Question: I'm new to Angular.js and have been playing around with it on Plnkr here <URL>
The Plnkr Preview shows the Tabs and Partials loading fine but when I download it my computer only the Tabs work, why aren't the Partials displaying? Hope this screenshot explains my predicament:

Thanks
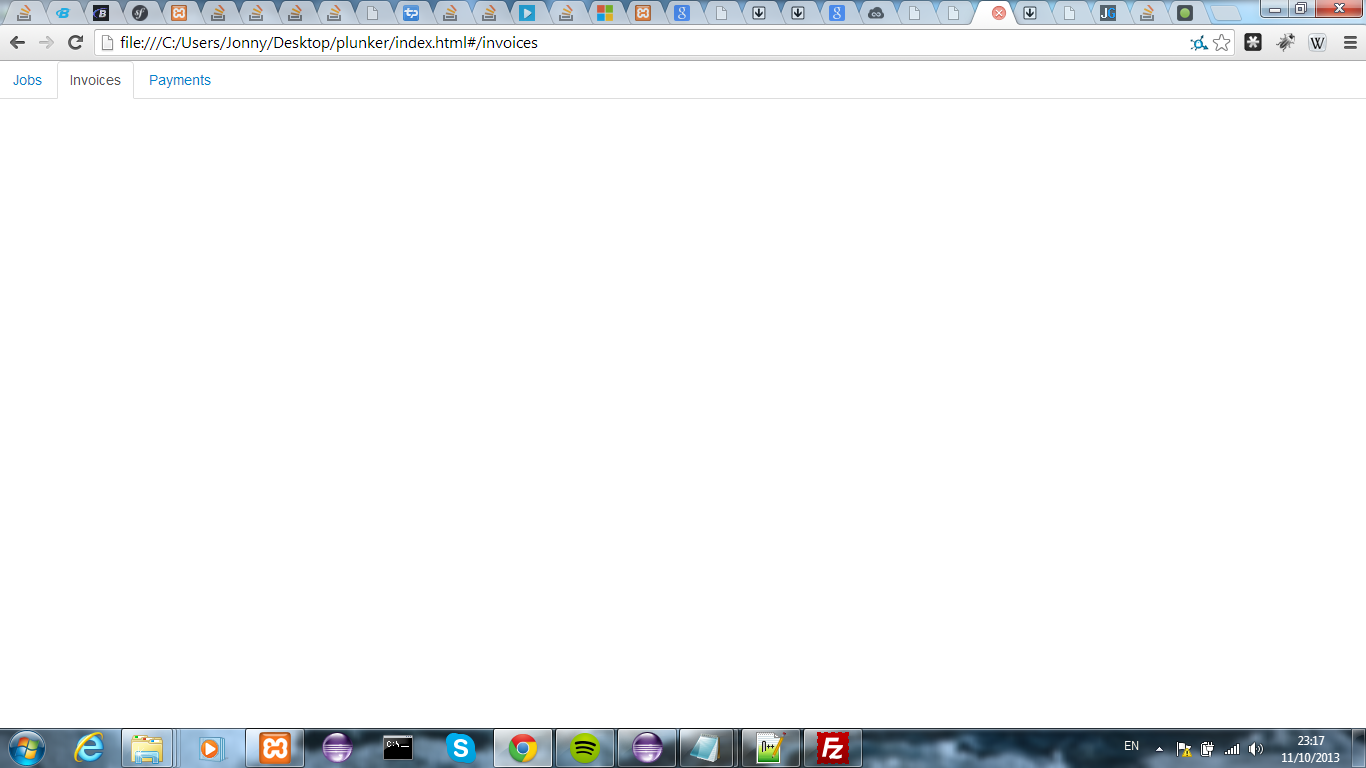
Answer: You need to fetch the page using a web server so there is no "Access-Control-Allow-Origin" violation. When a script from 'example1.com' tries to make AJAX request on 'example2.com', browsers first check if 'example2.com' allows access from other website. This is done by reading 'Access-Control-Allow-Origin' header of 'example2.com'. Most websites normally don't allow AJAX access.
In your case, the origin is 'file:///...' which won't be setting the 'Access-Control-Allow-Origin' header and since the default is to block the request, you get the error.
To get past this, do the following (Make sure you have ruby or python installed) -
1. Open command prompt
2. Use cd command to switch to your project directory (tutorial)
3. Type either of the command python -m SimpleHTTPServer for python
or ruby -run -e httpd -- -p 8000 . for ruby.
This will run a basic HTTP server at port 8000. The HTTP server will allow access to files in the directory you have run the command from. So if you have, for e.g, 'index.html' in the directory, you could do 'http://localhost:8000/index.html'
---
Looking at the screenshot, you can do this -
1. Open command prompt
2. run cd C:/Users/Jonny/Desktop/plunker
3. start server python -m SimpleHTTPServer
4. Open http://localhost:8000/index.html#/invoices in your browser.